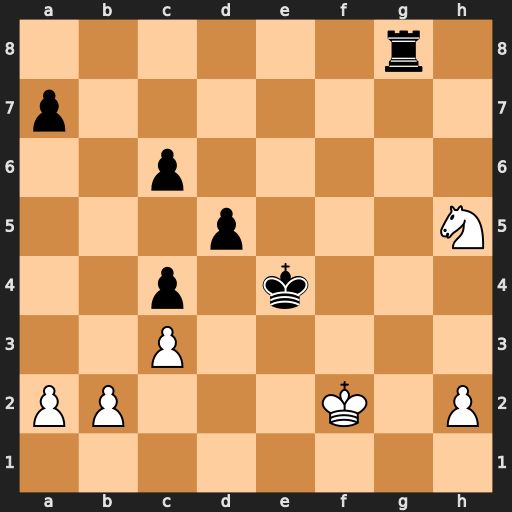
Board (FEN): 6r1/p7/2p5/3p3N/2p1k3/2P5/PP3K1P/8
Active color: w
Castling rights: -
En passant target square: -
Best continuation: Nf6+ Ke5 Nxg8